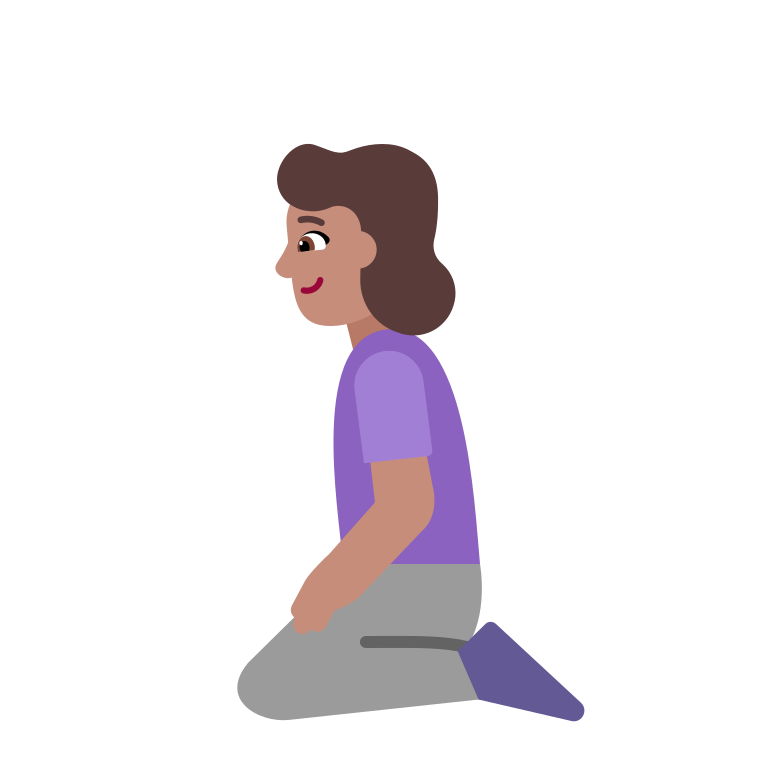
woman kneeling flat